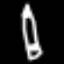
Label: pencil